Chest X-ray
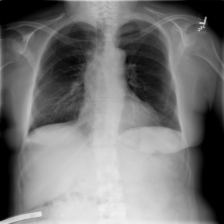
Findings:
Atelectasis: negative
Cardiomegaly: negative
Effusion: negative
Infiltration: negative
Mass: negative
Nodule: negative
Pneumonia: negative
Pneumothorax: negative
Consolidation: negative
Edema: negative
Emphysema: negative
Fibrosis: negative
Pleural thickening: negative
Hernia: negative